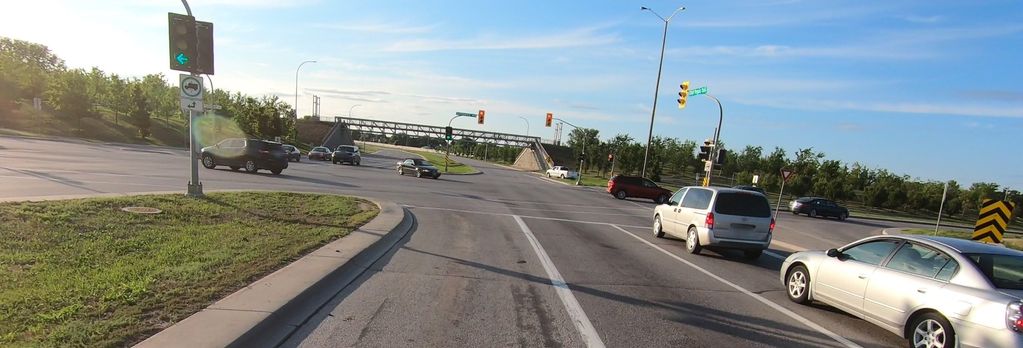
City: winnipeg